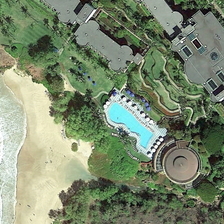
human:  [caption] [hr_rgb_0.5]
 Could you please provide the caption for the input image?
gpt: several buildings with a swimming pool and many green trees are near a beach in a resort .

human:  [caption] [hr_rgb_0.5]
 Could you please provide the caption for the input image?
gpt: many white resting areas are on the beach .

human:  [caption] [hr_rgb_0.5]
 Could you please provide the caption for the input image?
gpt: several buildings with a swimming pool and many green trees are near a beach in a resort .

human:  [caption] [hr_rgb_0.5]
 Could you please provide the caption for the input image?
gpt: a red house and trees around the spa pool .

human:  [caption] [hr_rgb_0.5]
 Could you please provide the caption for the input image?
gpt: many white resting areas are on the beach .